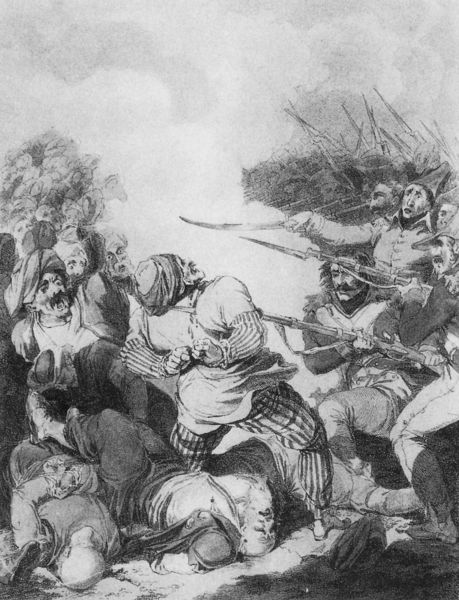
Titel: Bonaparte massakriert 3800 Mann in Jaffa
Künstler: Robert K. Porter
Schlagwörter: kampf, zeichnung, tod, schiff, graphik, angst, krieg, schlacht, soldaten, radierung, gemetzel, tote, waffe, bürger, gewehr, mittelalter, lanzen, kreig, turban, schrei, bajonett, gefesselt, türken, solddat, t5od, zeicxhnung